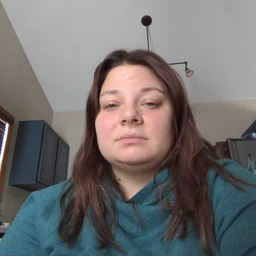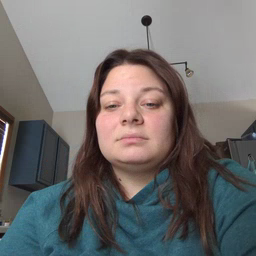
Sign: every